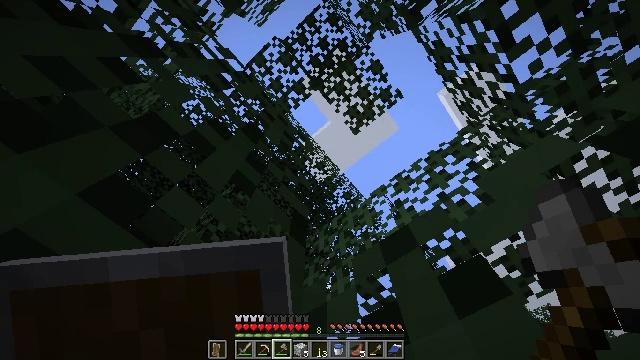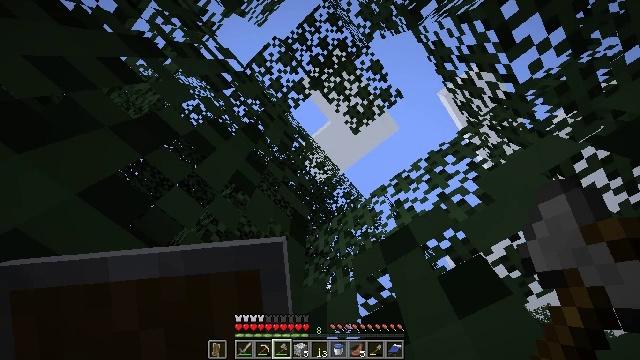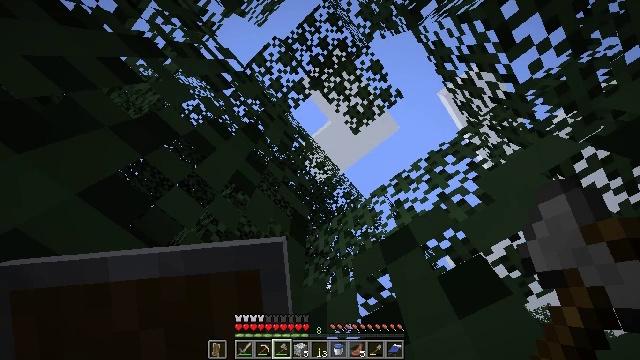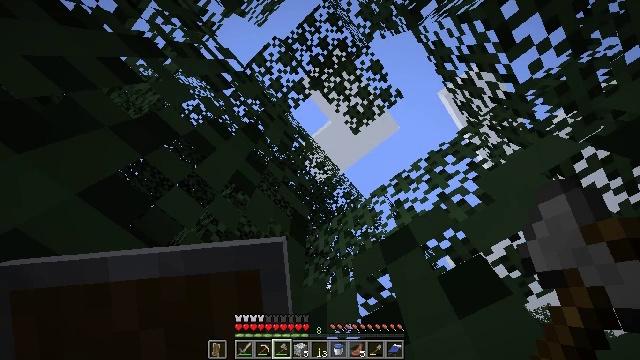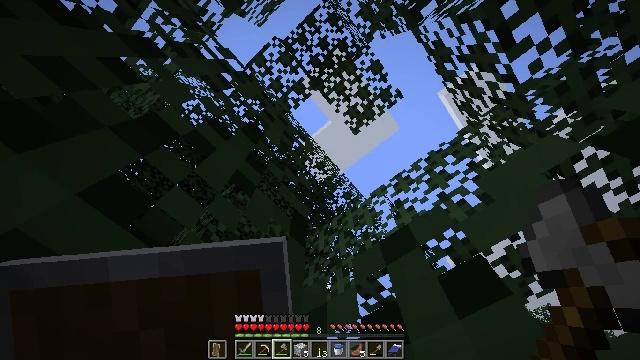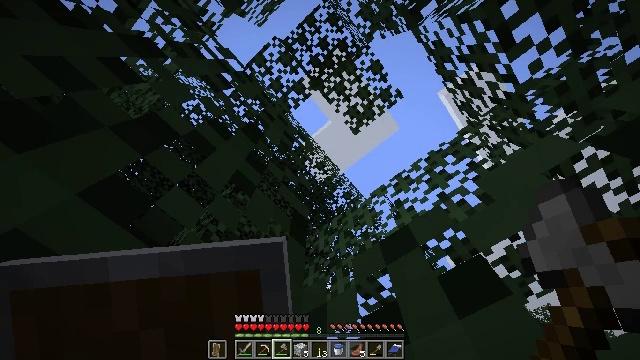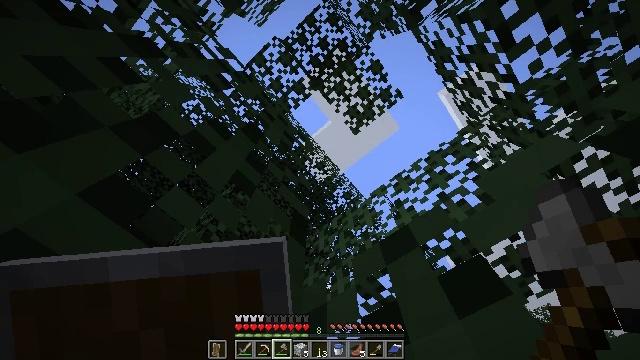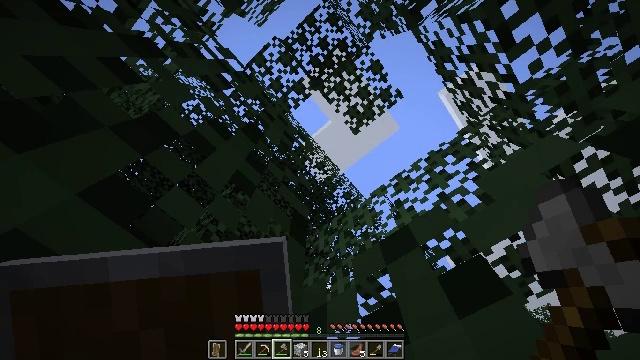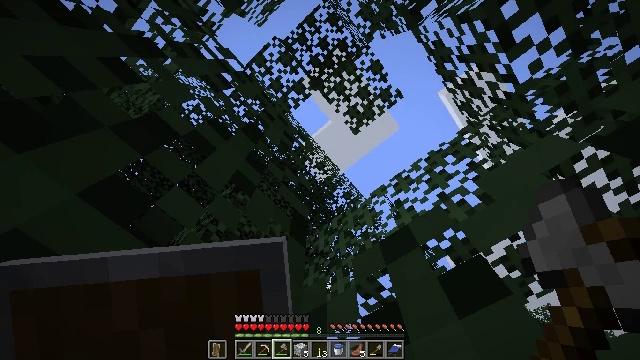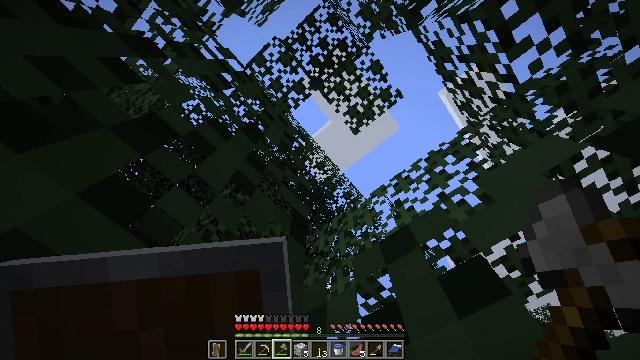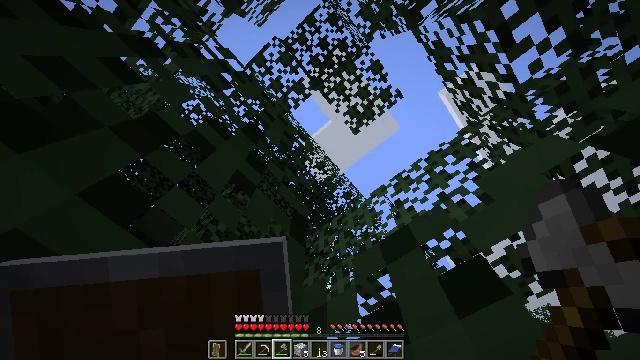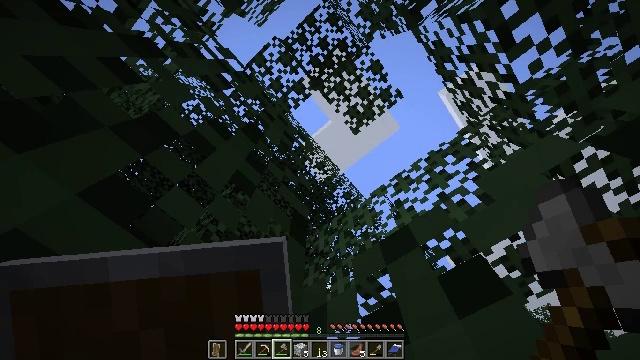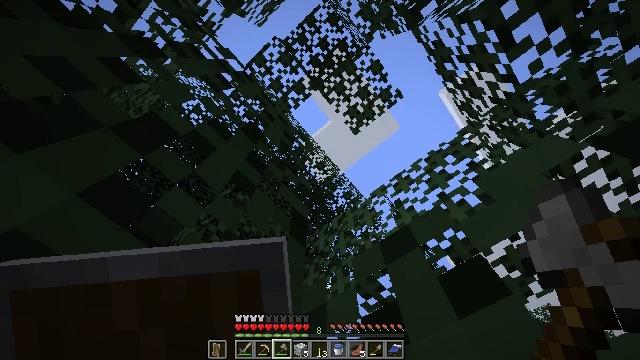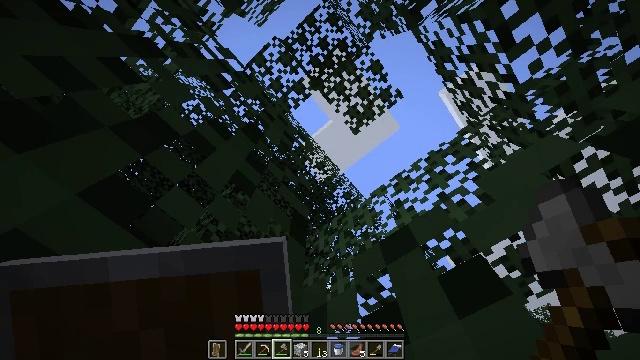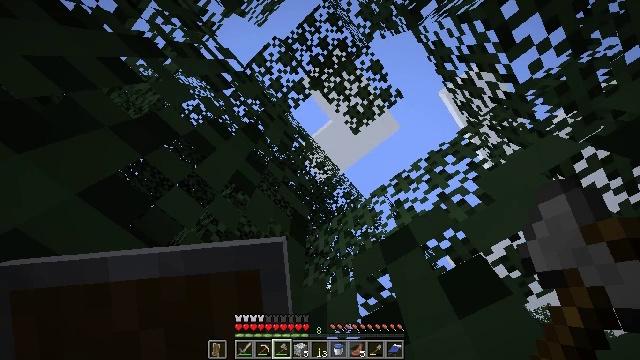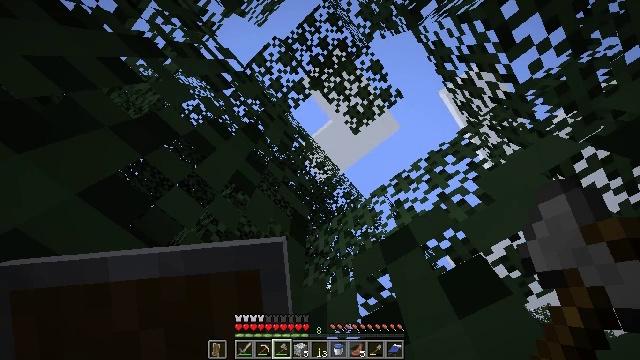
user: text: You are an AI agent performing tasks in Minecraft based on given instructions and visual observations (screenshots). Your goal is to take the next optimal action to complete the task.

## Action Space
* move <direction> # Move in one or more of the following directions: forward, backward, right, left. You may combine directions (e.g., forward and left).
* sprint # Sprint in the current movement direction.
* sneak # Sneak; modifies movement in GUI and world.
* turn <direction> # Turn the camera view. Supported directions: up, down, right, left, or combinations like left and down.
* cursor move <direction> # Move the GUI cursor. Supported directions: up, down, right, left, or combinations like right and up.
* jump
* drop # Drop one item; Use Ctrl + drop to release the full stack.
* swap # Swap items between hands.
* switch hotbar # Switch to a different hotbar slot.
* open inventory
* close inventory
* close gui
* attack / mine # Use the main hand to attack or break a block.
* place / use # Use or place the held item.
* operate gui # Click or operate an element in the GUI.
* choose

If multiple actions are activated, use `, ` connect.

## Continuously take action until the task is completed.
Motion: motion action
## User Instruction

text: Break the sweet berry bush to collect berries.
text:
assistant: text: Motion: no_op
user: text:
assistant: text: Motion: no_op
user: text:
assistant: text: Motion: no_op
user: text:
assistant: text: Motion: no_op
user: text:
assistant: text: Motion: no_op
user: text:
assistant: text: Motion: no_op
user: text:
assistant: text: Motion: no_op
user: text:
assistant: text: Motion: no_op
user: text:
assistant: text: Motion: no_op
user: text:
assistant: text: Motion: no_op
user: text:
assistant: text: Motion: no_op
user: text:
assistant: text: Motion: no_op
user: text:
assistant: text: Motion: no_op
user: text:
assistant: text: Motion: no_op
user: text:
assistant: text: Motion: no_op
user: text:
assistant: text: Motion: no_op
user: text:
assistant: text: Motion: no_op
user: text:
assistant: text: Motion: no_op
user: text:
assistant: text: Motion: no_op
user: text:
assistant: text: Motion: no_op
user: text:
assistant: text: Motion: no_op
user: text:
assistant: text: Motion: no_op
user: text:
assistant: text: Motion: no_op
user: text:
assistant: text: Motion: no_op
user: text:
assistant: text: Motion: no_op
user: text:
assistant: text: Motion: no_op
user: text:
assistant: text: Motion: no_op
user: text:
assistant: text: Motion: no_op
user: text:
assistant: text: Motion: no_op
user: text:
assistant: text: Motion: no_op